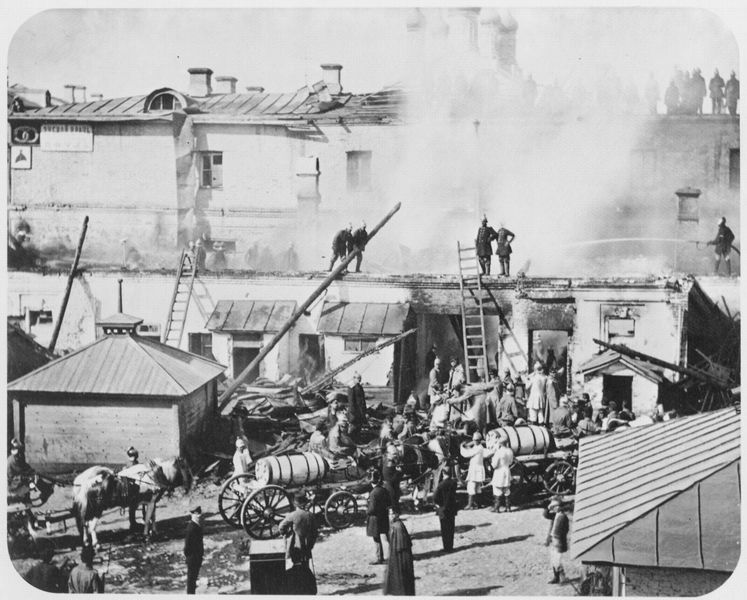
Titel: Brand in Moskau
Künstler: Russischer Photograph
Standort: England
Institution: Sammlung P. and D. Colnaghi
Schlagwörter: feuer, wasser, weiß, frauen, menschen, stadt, fenster, frau, grau, männer, schwarz, strasse, szene, dach, gebäude, haus, tier, tiere, leute, kappe, häuser, qualm, rauch, arbeit, kamin, kamine, kinder, pferd, pferde, räder, schornstein, chaos, türen, zuschauer, arbeiten, transport, dorf, dächer, mauer, nebel, fabrik, kutsche, kutschen, schlot, farblos, arbeiter, figuren, industrie, wagen, brand, dampf, krieg, leiter, unglück, zerstörung, balken, foto, fotografie, kirchtürme, photographie, karawane, münchen, flammen, schwarzweiss, polizist, uniform, auflauf, menschenmasse, panik, strahl, wägen, helm, fass, photo, spritzen, helme, anhänger, hilfe, industrialisierung, zerstört, wasserstrahl, fässer, löschen, kanister, auszug, fotographie, blech, bau, spritze, hasu, vergangenheit, abriss, baracke, frauenkirche, baustelle, plakate, tank, pferdewagen, schlauch, feuerwehr, blechdach, bauarbeiter, helfer, einsturz, leitern, pumpe, riere, voyeure, löschwagen, löschzug, brandbekämpfung, fabrikgebäuge, feuerwehreinsatz, feuerwehrleiter, feuerwehrleute, feuerwehrmann, feuerwehrmänner, feuwehrleute, foto feuer feurerwehrwagen men, kutschce, löschfahrzeug, wasserfässer, wasserwagen